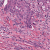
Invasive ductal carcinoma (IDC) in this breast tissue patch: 1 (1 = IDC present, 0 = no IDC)